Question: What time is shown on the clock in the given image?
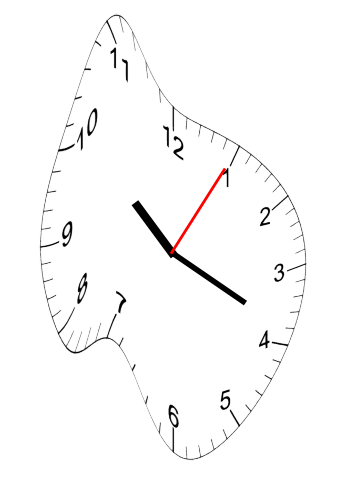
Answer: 10:19:05